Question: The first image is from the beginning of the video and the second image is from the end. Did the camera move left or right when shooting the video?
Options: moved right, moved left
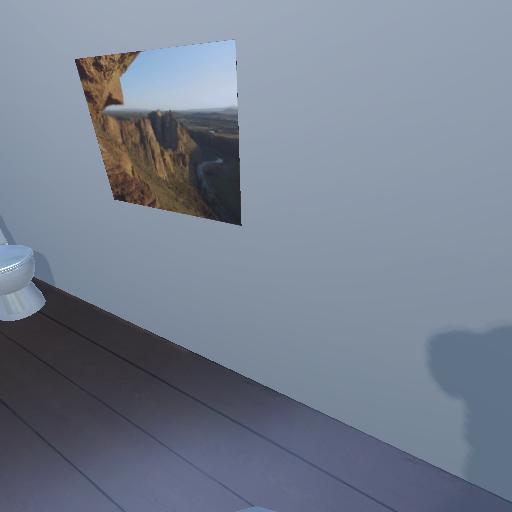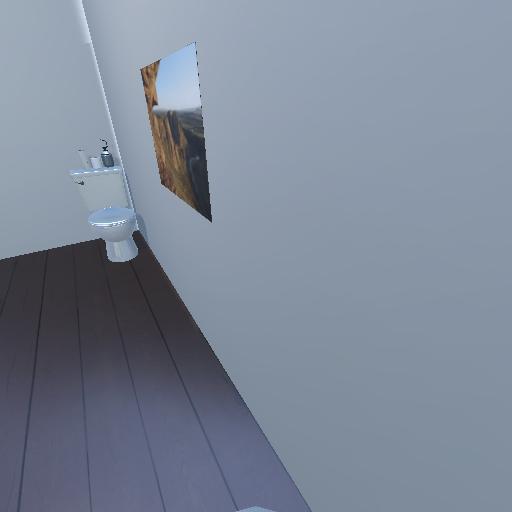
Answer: moved right